Interaction volume radius: 5 \u00c5
Interaction volume height: 25 \u00c5
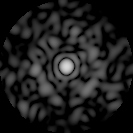
Disorder parameter: 0.8319